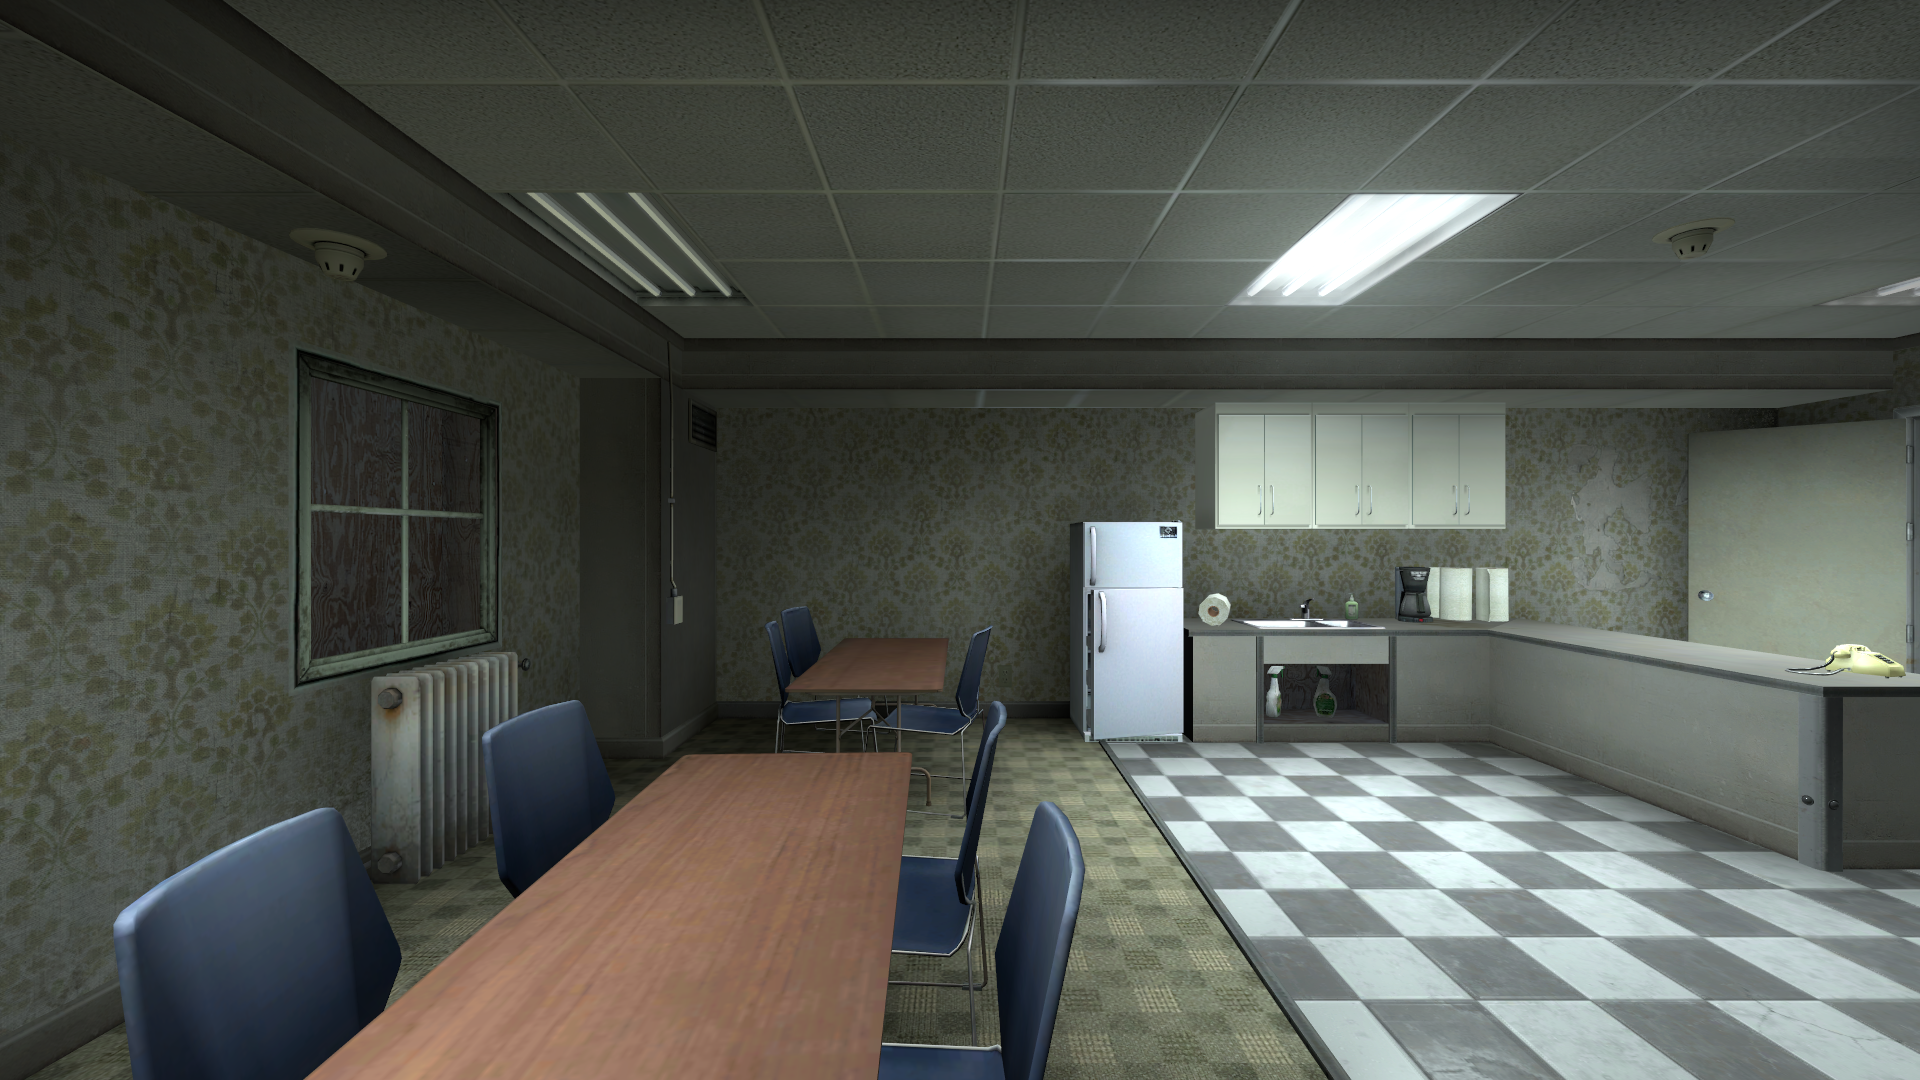
Map: de_train